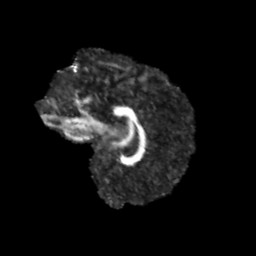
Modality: FA
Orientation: sagittal
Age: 13
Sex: male
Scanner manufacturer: siemens
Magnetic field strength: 3 T
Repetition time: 3.8 s
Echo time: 0.07 s